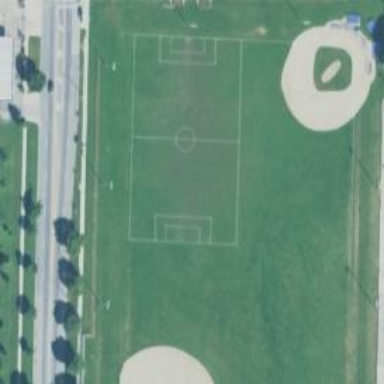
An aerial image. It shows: Baseball pitch for leisure and sports activities.